Interaction volume radius: 5 \u00c5
Interaction volume height: 25 \u00c5
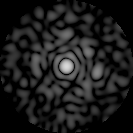
Disorder parameter: 0.8501